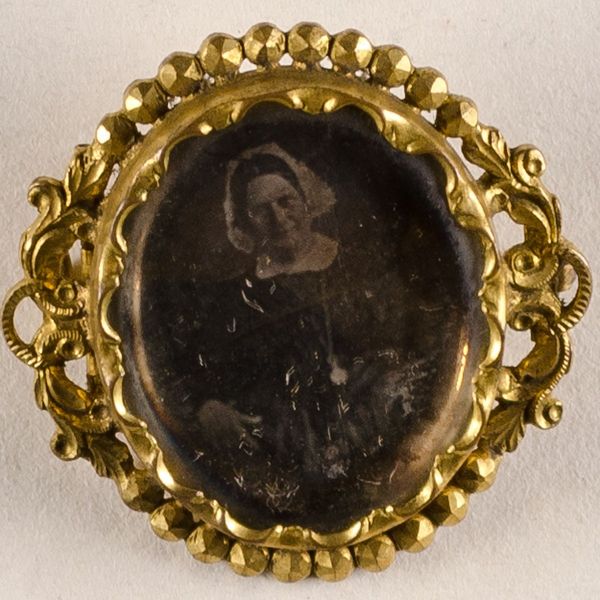
Titel: Unbekannte Frau
Standort: Hamburg
Institution: Museum für Kunst und Gewerbe Hamburg
Schlagwörter: frau, haube, portrait, kopfbedeckung, foto, fotografie, photographie, photo, gerahmt, lichtbild, daguerreotypie, bildwerke, angewandte und bildende kunst, hessische systematik, porträt, porträtfotografie, porträtphotographie, hüftbild